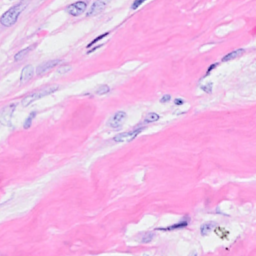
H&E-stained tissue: Breast